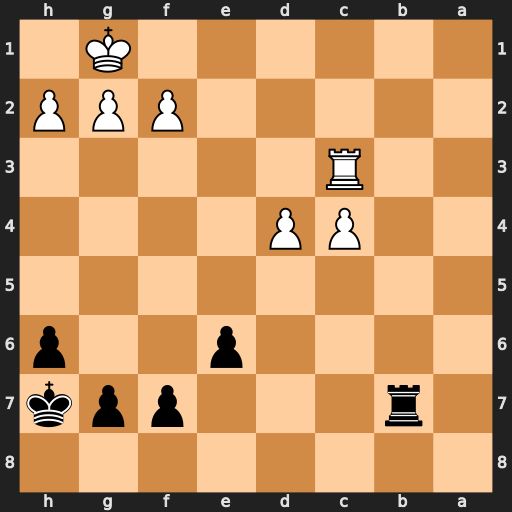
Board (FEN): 8/1r3ppk/4p2p/8/2PP4/2R5/5PPP/6K1
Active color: b
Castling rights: -
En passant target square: -
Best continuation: Rb1+ Rc1 Rxc1#